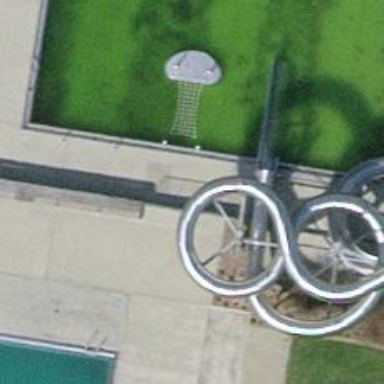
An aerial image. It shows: Water slide attraction.